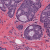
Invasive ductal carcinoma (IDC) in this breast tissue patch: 0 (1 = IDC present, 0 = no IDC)